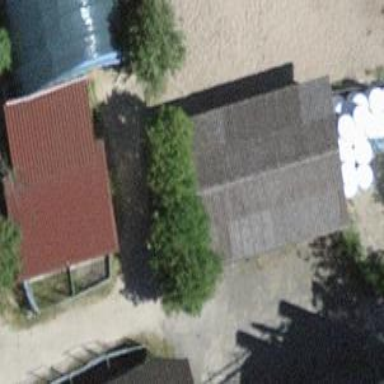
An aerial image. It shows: Shed building.